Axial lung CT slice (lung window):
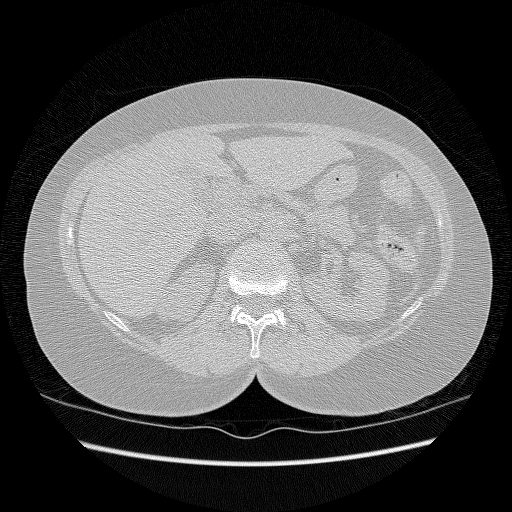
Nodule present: no